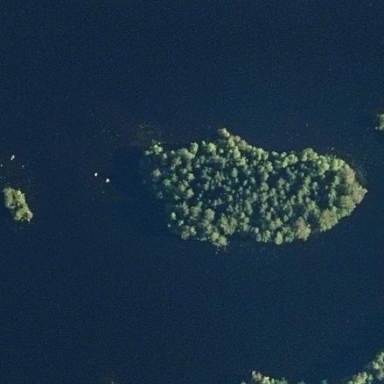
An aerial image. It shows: Image showing island.